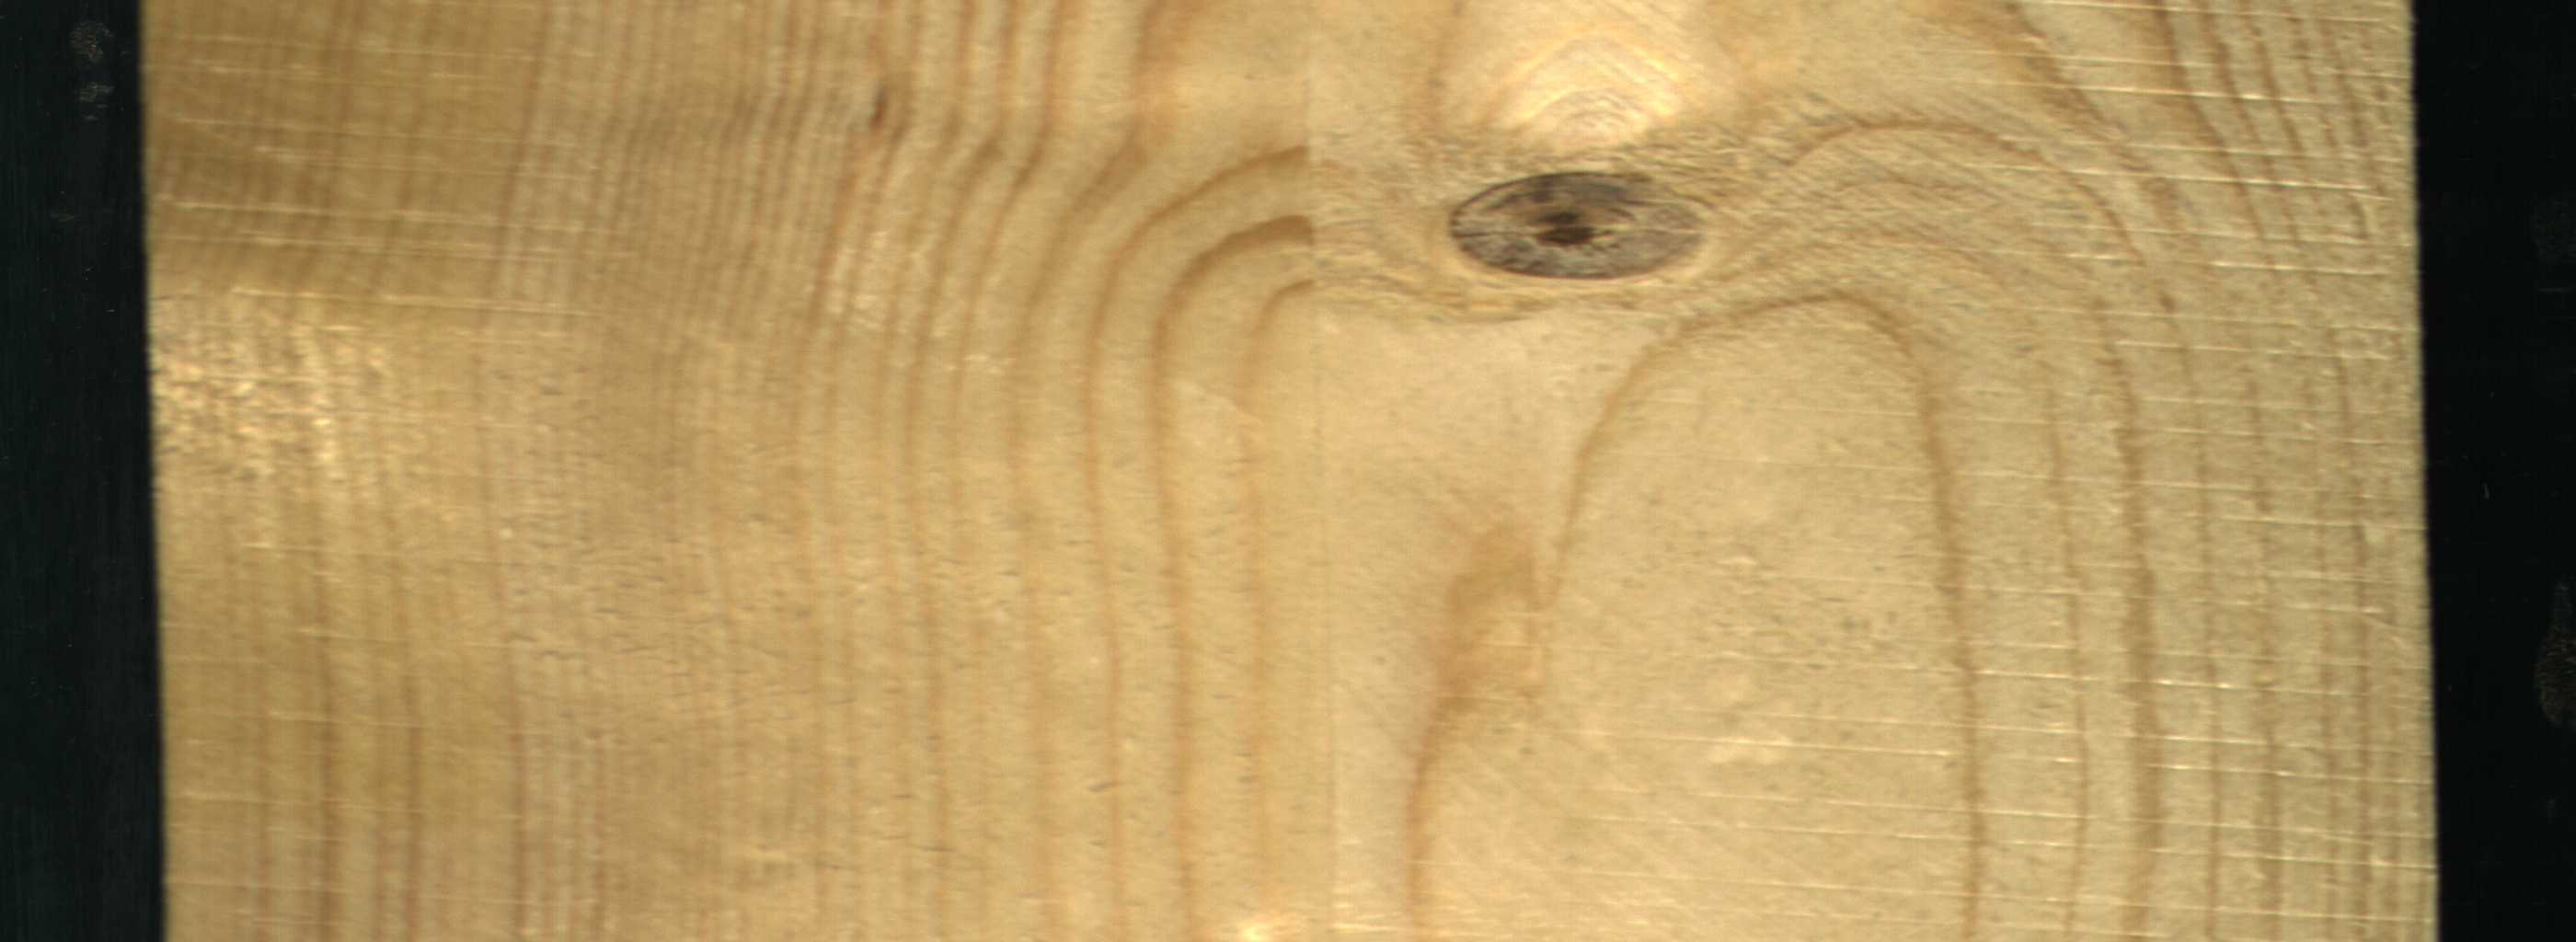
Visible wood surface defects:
Live_Knot